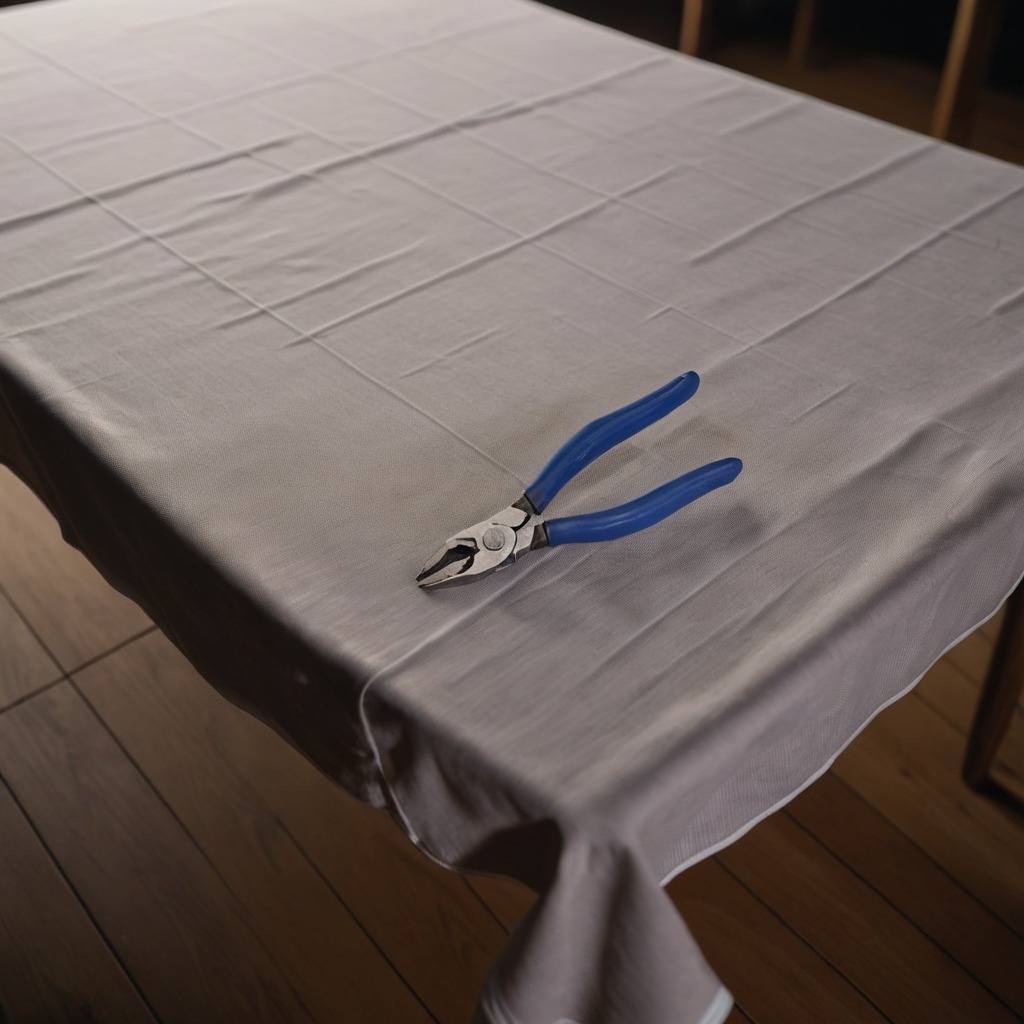
A plier lies on a wooden table inside a workshop at night.